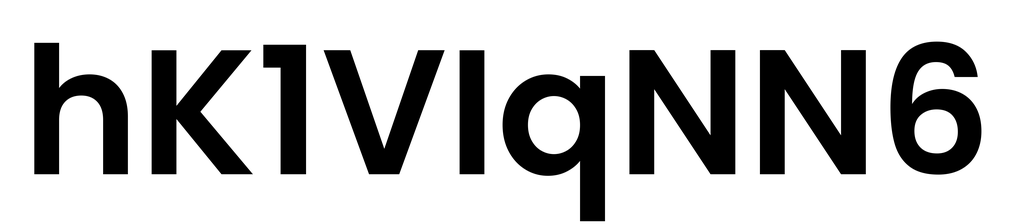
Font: Poppins-SemiBold